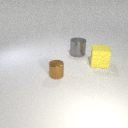
small brown metal cylinder to the left of large yellow rubber cube